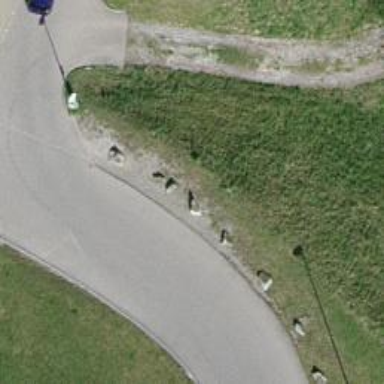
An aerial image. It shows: Block barrier.